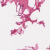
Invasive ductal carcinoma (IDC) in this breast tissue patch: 0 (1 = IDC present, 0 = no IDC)